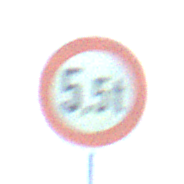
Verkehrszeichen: TatsaechlicheMasse
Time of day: Midday
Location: Outdoor (Special)
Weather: PartlyCloudy
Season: NotSpecified
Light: Natural